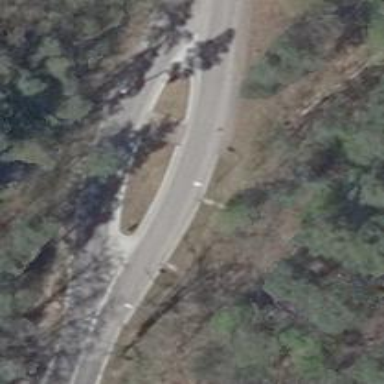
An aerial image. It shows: Secondary road.